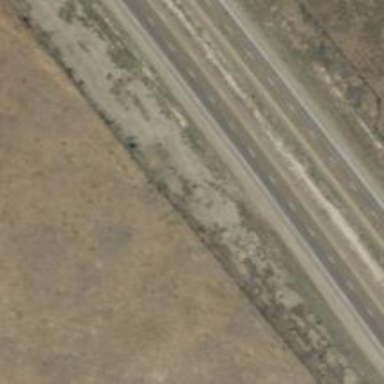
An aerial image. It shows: This image shows trunk highway that functions as expressway.